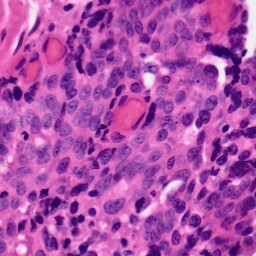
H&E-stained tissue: Ovarian